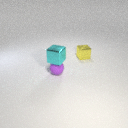
small purple rubber sphere below small cyan metal cube